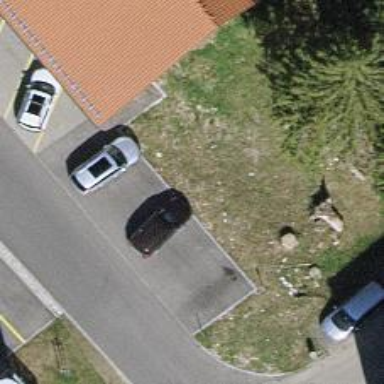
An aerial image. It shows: Street-side parking area.